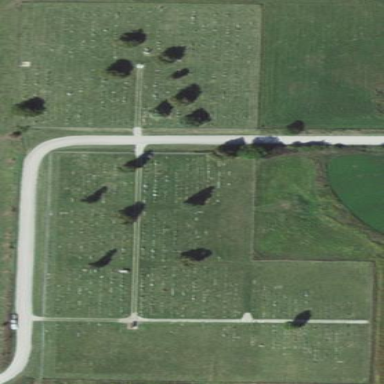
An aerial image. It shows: Cemetery.